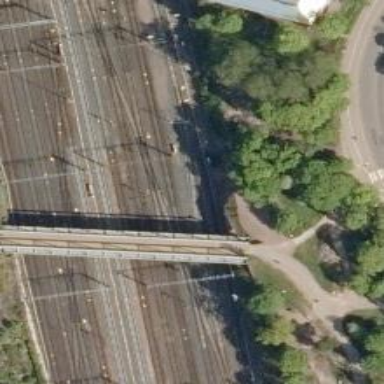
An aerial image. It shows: Railway track with continuous electrified contact lines.